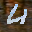
Label: 4